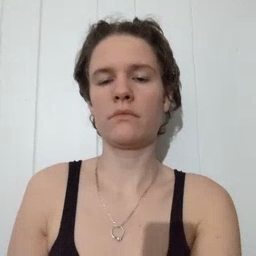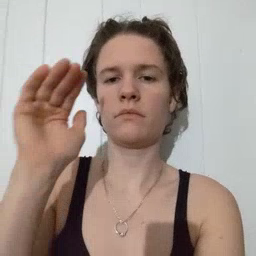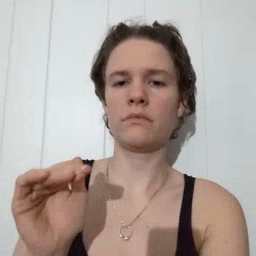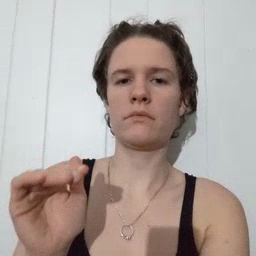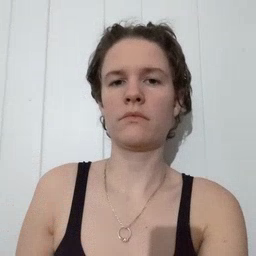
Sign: child